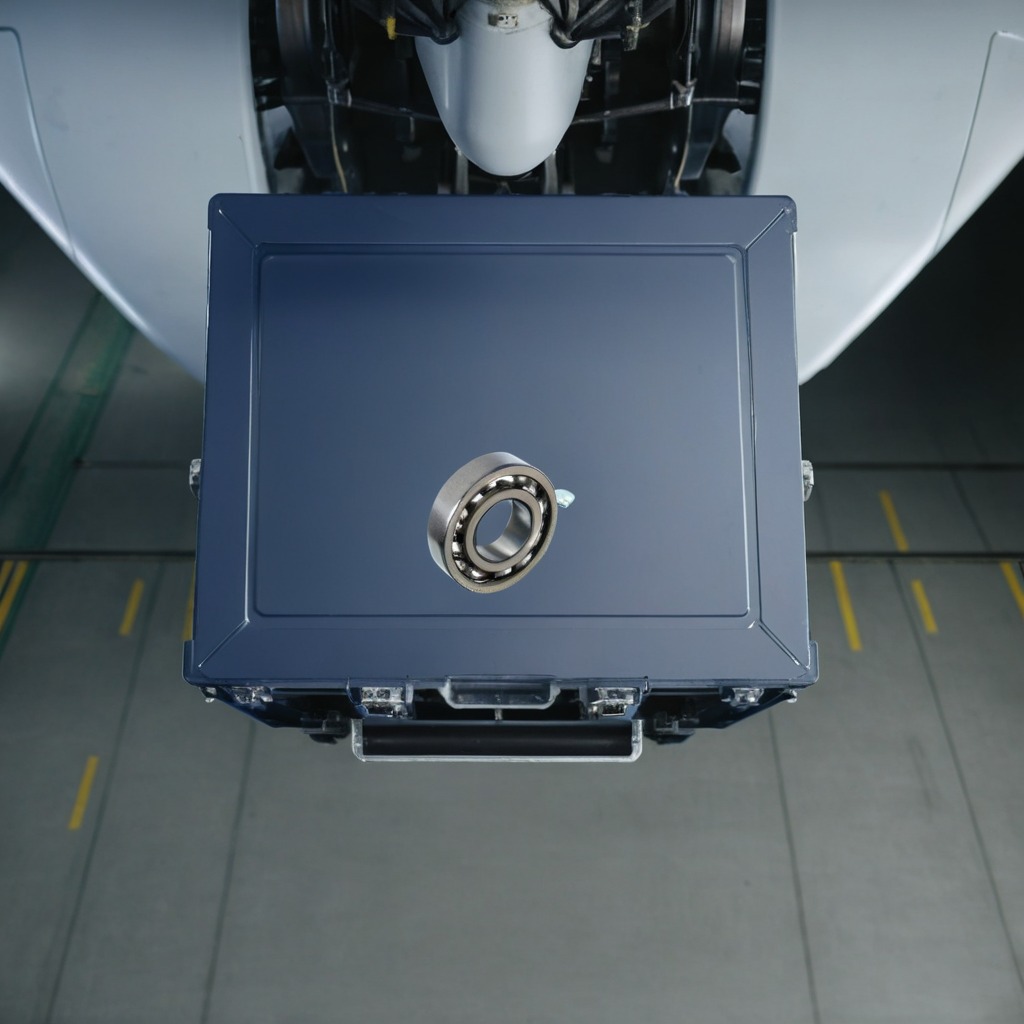
A metal ball bearing is lying on the toolbox surface in an airplane hangar workshop 8K.